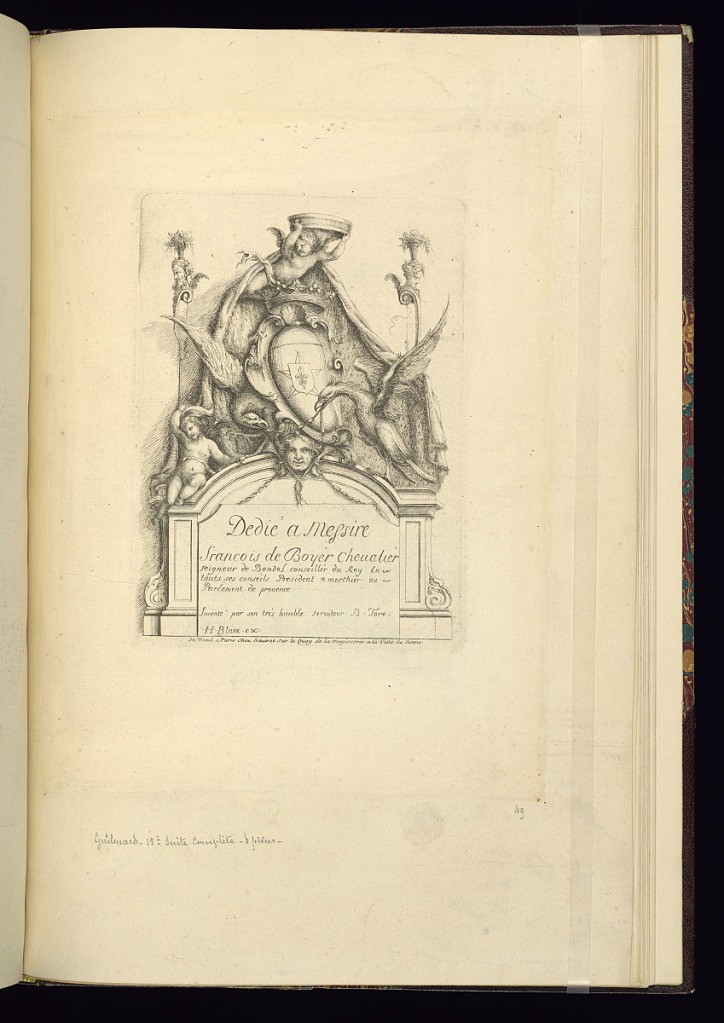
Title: Dedication / Title Page
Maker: Jean-Bernard Turreau, French, 1672 - 1731
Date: early 18th century
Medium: Etching on laid paper
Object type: Print
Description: Dedication lettered on a cartouche framed by an arch topped with a coat of arms, crown, shell, putti, c-scrolls, scrolling leaves (rinceaux), birds, mascaron (mask), herms with vases, and a draped textile. The plate is signed.